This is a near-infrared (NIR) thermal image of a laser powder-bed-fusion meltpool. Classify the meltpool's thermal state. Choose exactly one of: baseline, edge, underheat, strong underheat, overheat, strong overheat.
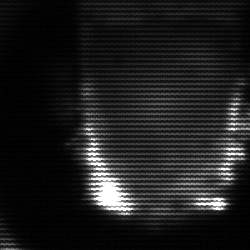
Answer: baseline